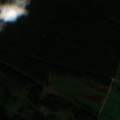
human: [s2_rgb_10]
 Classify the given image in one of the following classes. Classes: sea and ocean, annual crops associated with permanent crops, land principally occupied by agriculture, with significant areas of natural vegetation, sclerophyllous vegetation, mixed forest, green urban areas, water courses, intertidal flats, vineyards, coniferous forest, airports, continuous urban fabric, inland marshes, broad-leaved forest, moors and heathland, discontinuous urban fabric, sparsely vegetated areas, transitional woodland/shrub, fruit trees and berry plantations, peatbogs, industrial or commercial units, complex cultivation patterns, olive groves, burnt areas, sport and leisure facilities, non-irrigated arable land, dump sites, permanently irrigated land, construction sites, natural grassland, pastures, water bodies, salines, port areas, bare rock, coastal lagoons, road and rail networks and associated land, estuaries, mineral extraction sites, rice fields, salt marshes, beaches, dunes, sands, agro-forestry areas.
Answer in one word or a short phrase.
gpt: pastures, land principally occupied by agriculture, with significant areas of natural vegetation, coniferous forest, water courses